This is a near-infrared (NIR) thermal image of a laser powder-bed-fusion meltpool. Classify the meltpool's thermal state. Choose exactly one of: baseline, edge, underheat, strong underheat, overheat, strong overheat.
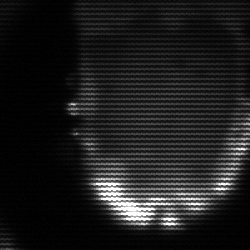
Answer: baseline